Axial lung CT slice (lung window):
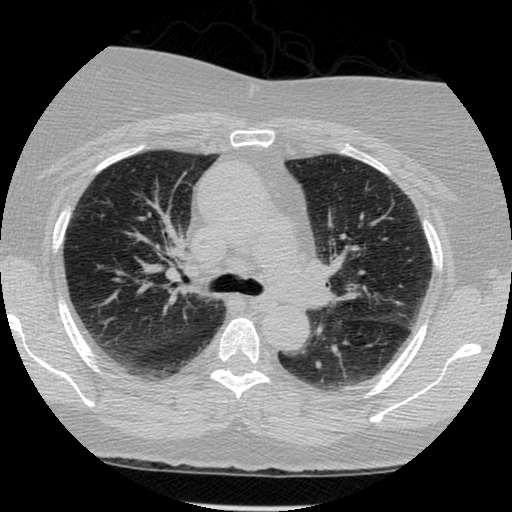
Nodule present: no